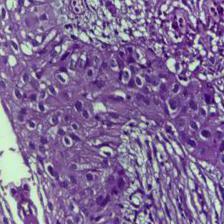
Diagnosis: OSCC